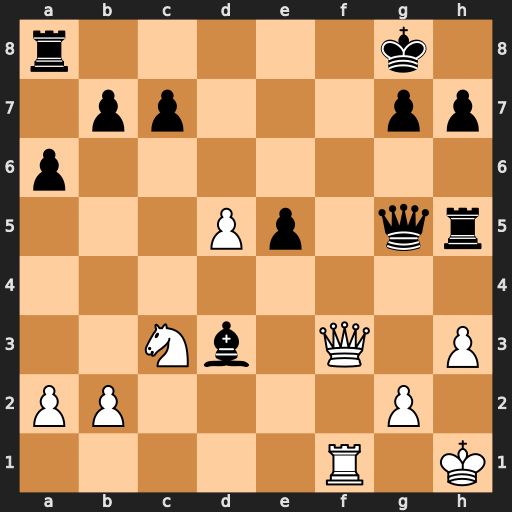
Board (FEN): r5k1/1pp3pp/p7/3Pp1qr/8/2Nb1Q1P/PP4P1/5R1K
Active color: w
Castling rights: -
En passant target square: -
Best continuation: Qf7+ Kh8 Qf8+ Rxf8 Rxf8#